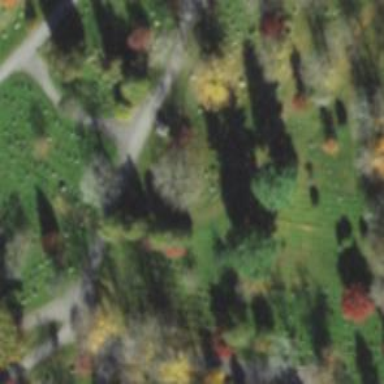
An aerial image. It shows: Sector within cemetery.